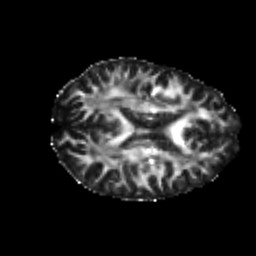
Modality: FA
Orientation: axial
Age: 22
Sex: female
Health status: healthy
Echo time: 0.074 s